Interaction volume radius: 10 \u00c5
Interaction volume height: 25 \u00c5
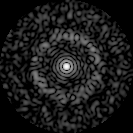
Disorder parameter: 0.848